Interaction volume radius: 5 \u00c5
Interaction volume height: 30 \u00c5
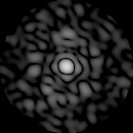
Disorder parameter: 0.8711